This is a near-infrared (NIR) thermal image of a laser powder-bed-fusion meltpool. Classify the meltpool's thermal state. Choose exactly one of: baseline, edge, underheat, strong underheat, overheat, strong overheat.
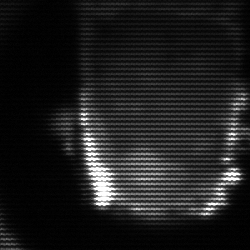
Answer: baseline